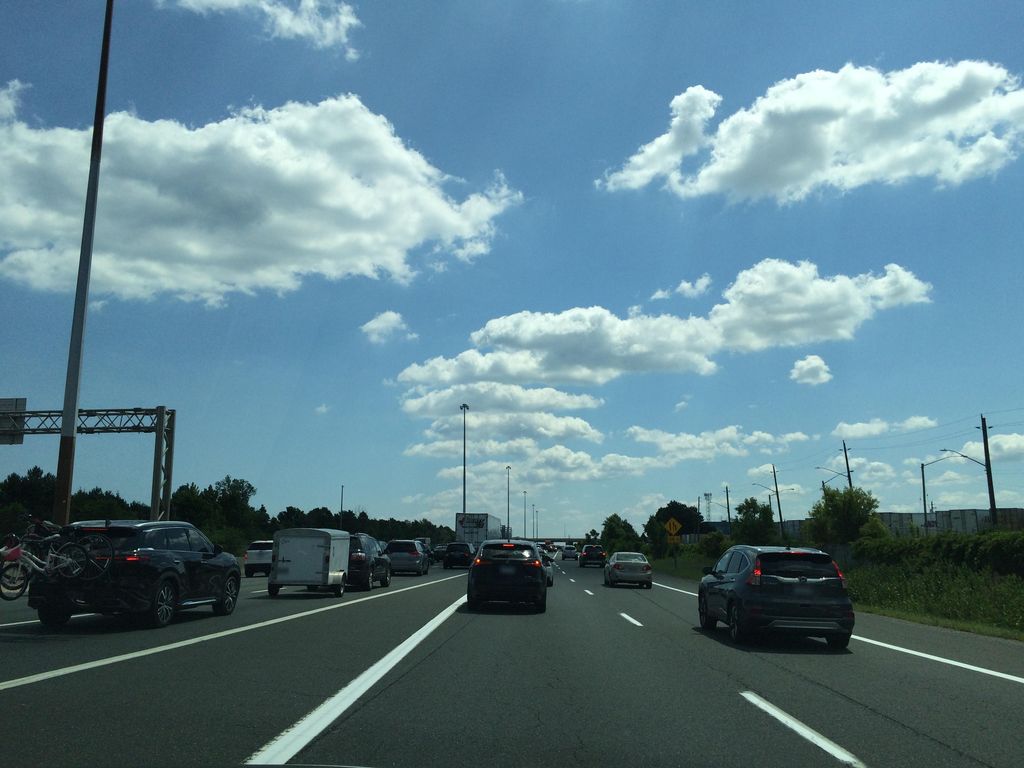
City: hamilton